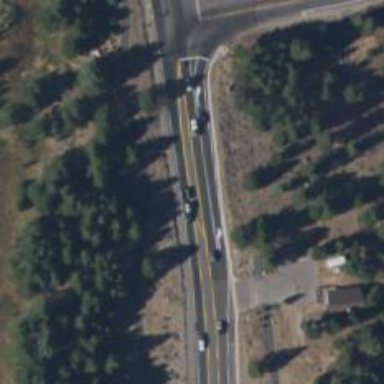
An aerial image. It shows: Asphalt road classified as trunk highway.